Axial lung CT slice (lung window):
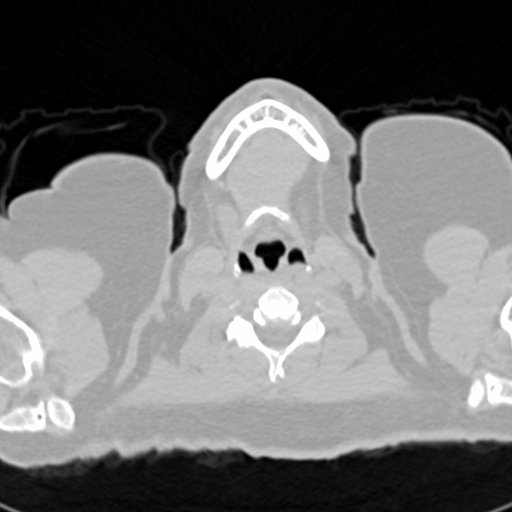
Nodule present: no